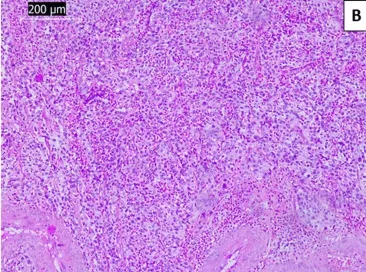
Histopathology of the cervical biopsy. Nested growth pattern of atypical cells, H&E stain, original magnification 100x.
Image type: pathology (h&e)